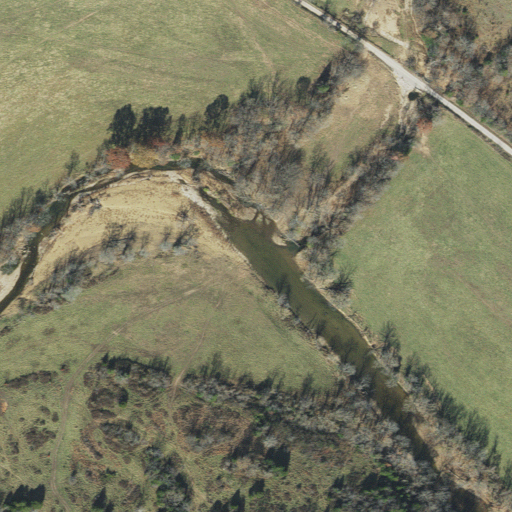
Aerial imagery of valley in Arkansas named Powell Hollow containing pasture, deciduous forest, open development, barren land, low intensity development, and mixed forest